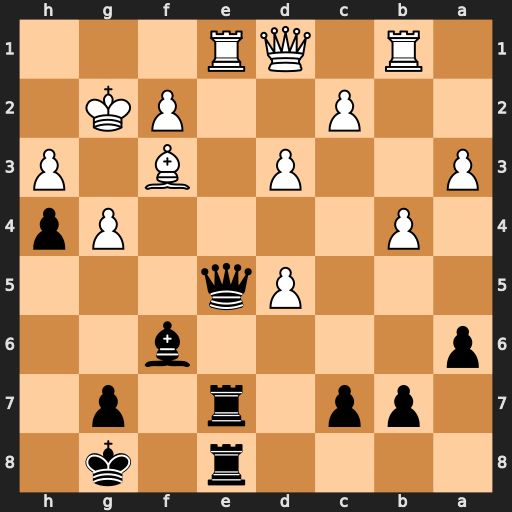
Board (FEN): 4r1k1/1pp1r1p1/p4b2/3Pq3/1P4Pp/P2P1B1P/2P2PK1/1R1QR3
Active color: b
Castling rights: -
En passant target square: -
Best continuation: Qxe1 Qxe1 Rxe1 Rxe1 Rxe1